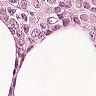
Metastatic tissue present: yes